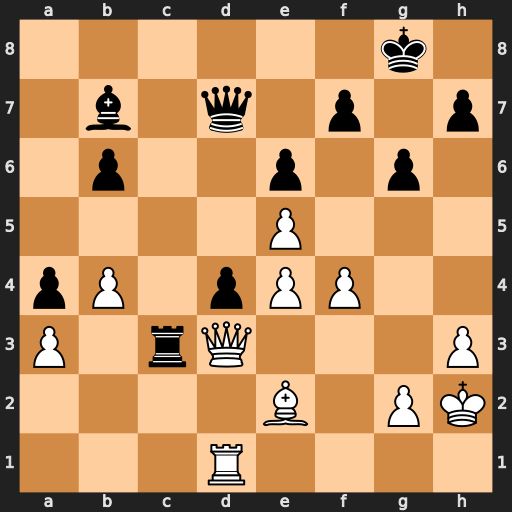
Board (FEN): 6k1/1b1q1p1p/1p2p1p1/4P3/pP1pPP2/P1rQ3P/4B1PK/3R4
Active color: w
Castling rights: -
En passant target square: -
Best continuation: Qxc3 dxc3 Rxd7